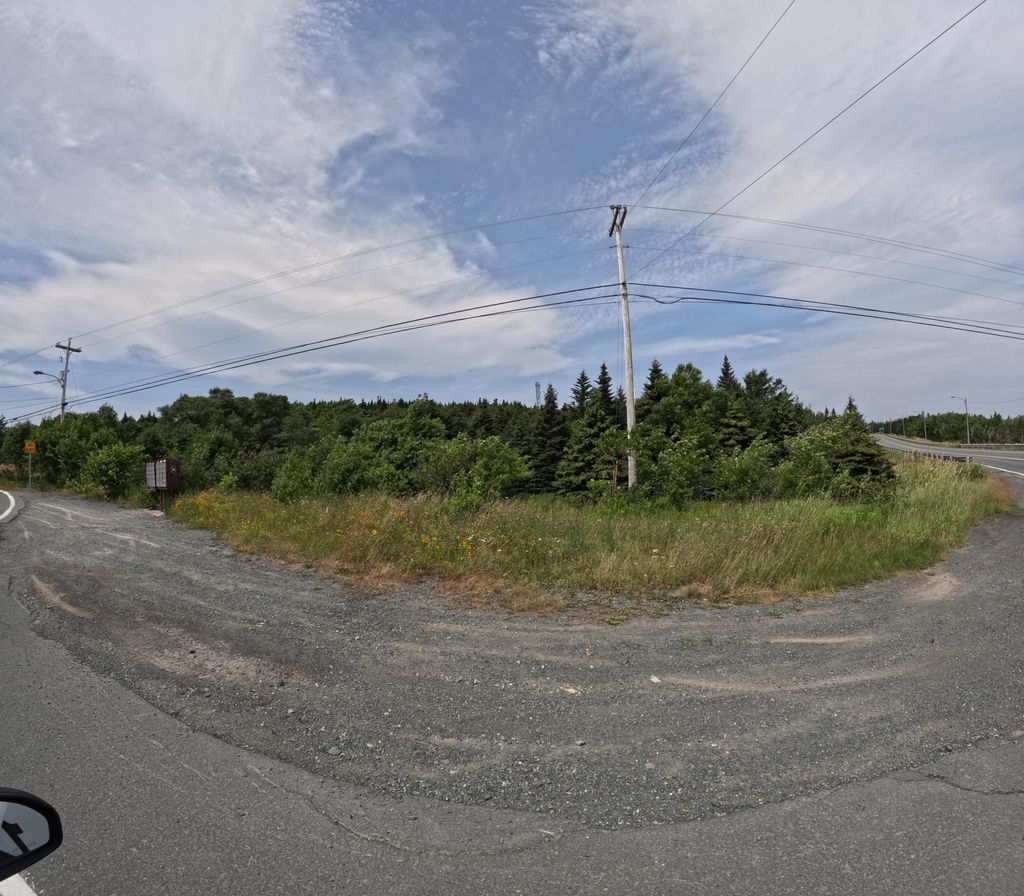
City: st_johns